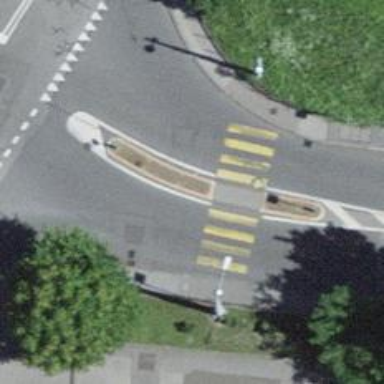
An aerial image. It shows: Marked zebra crossing with island.